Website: macys
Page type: delivery-shipping
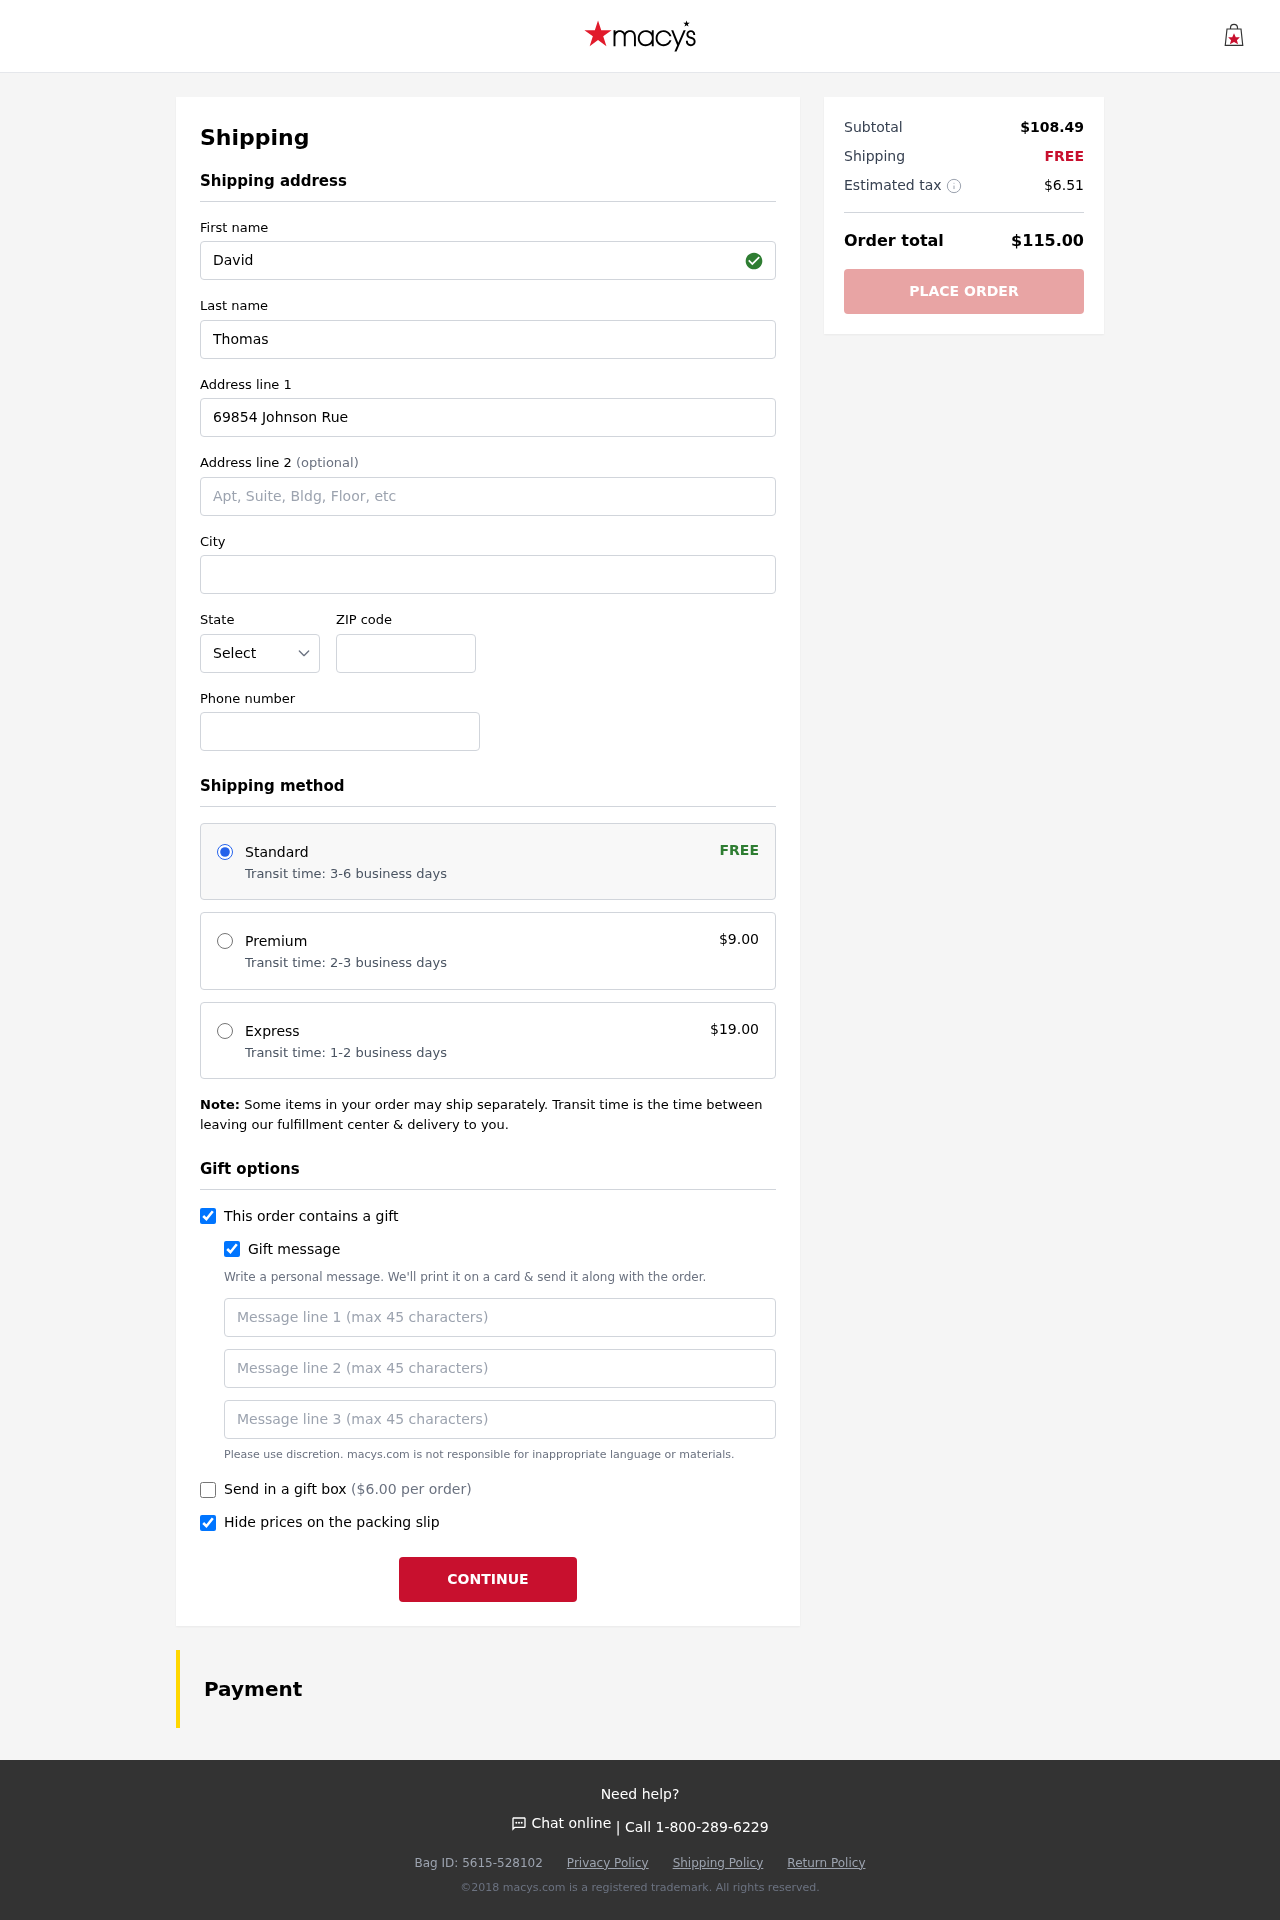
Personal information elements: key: PII_STATE_ABBR
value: KY
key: PII_FIRSTNAME
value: David
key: PII_LASTNAME
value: Thomas
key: PII_STREET
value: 69854 Johnson Rue Apt. 221
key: PII_STREET2
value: Suite 785
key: PII_CITY
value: Mccarthyton
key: PII_POSTCODE
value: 35635
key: PII_PHONE
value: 8585002174
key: PII_GIFT_MESSAGE
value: Hey Larry, I thought you’d love this little piece of sparkle to add to your collection. It's a perfect match for your style—just like you! Cheers to many more adventures together.  David
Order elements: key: ORDER_SHIPPING_STANDARD
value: Transit time: 3-6 business days
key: ORDER_SHIPPING_COST
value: FREE
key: ORDER_SHIPPING_PREMIUM
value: Transit time: 2-3 business days
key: ORDER_SHIPPING_PREMIUM_PRICE
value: $9.00
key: ORDER_SHIPPING_EXPRESS
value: Transit time: 1-2 business days
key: ORDER_SHIPPING_EXPRESS_PRICE
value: $19.00
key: ORDER_GIFT_BOX_PRICE
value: ($6.00 per order)
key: ORDER_SUBTOTAL
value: $108.49
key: ORDER_SHIPPING_COST2
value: FREE
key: ORDER_TAX
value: $6.51
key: ORDER_TOTAL
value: $115.00